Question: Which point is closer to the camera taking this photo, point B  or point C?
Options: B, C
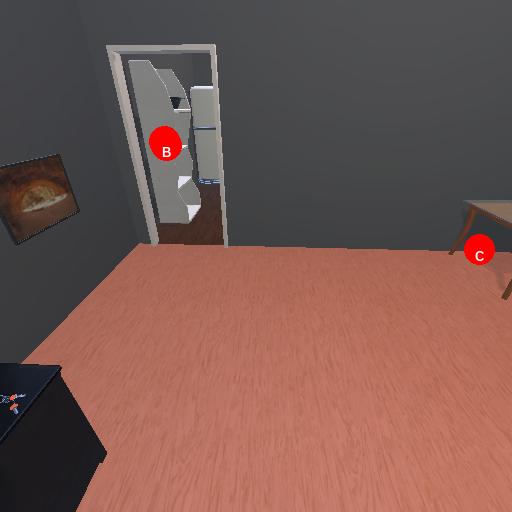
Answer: B